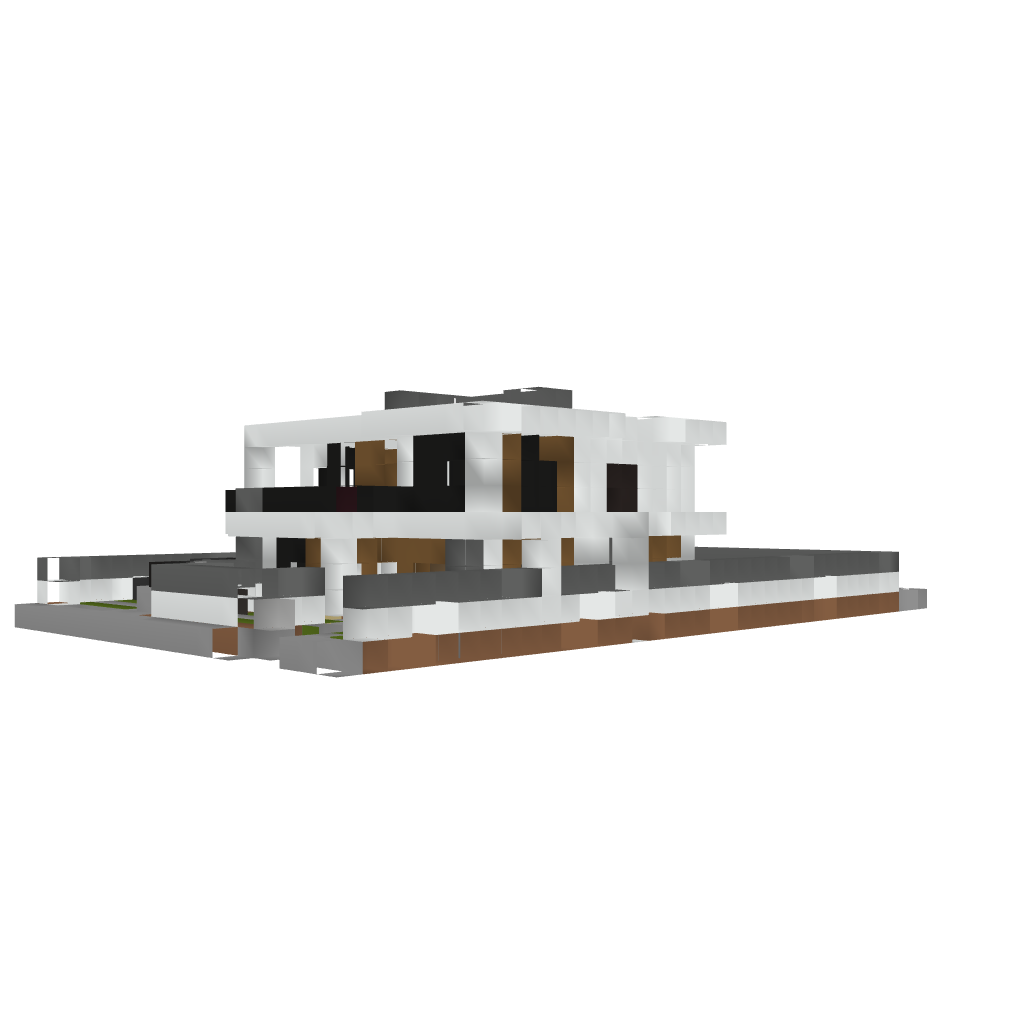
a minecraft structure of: Modern House #1 (By Ecl1pse8) 1.7.2